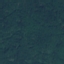
Label: Forest